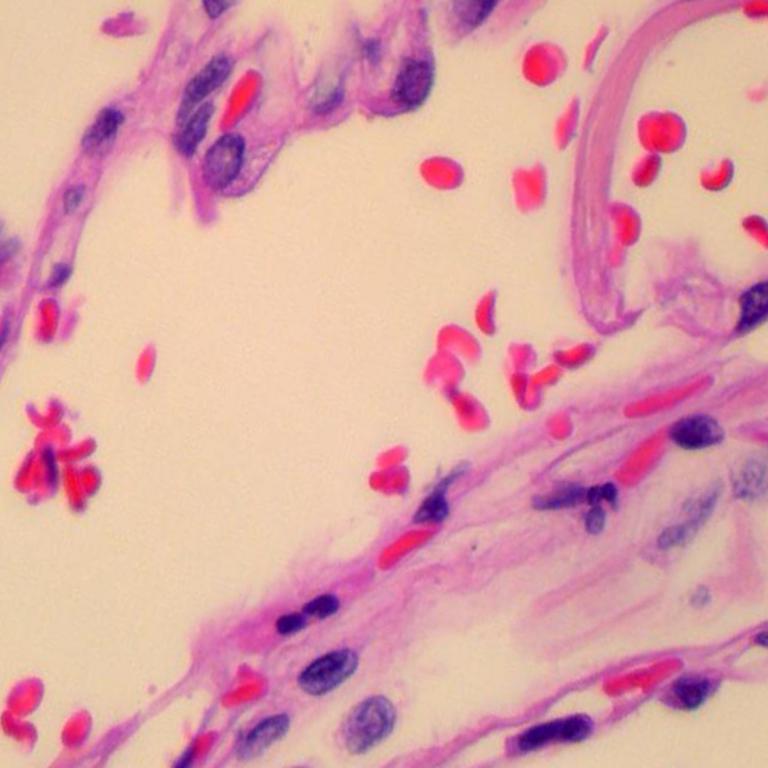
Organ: lung
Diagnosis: benign